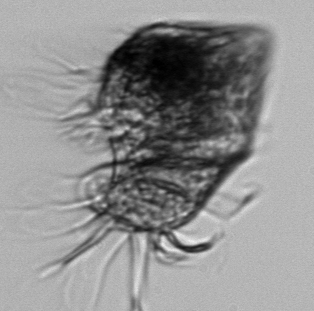
Label: Strombidium_morphotype1